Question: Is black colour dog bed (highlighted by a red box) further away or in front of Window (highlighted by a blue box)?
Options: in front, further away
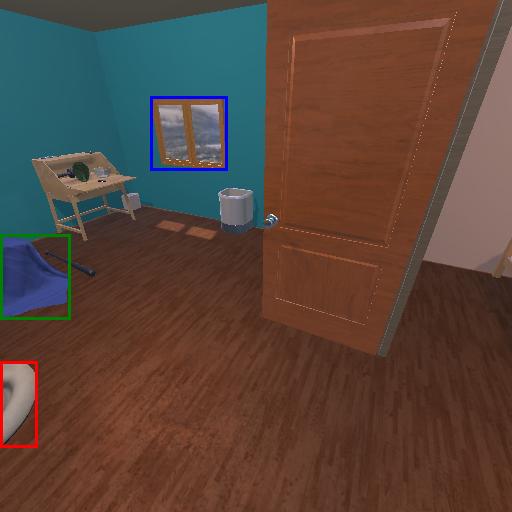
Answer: in front